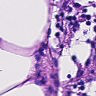
Metastatic tissue present: no